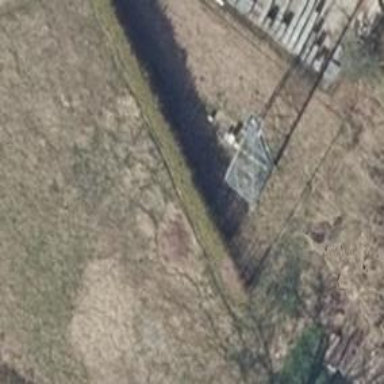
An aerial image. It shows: Communication tower.